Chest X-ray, AP view. Patient: 70 years old, sex M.
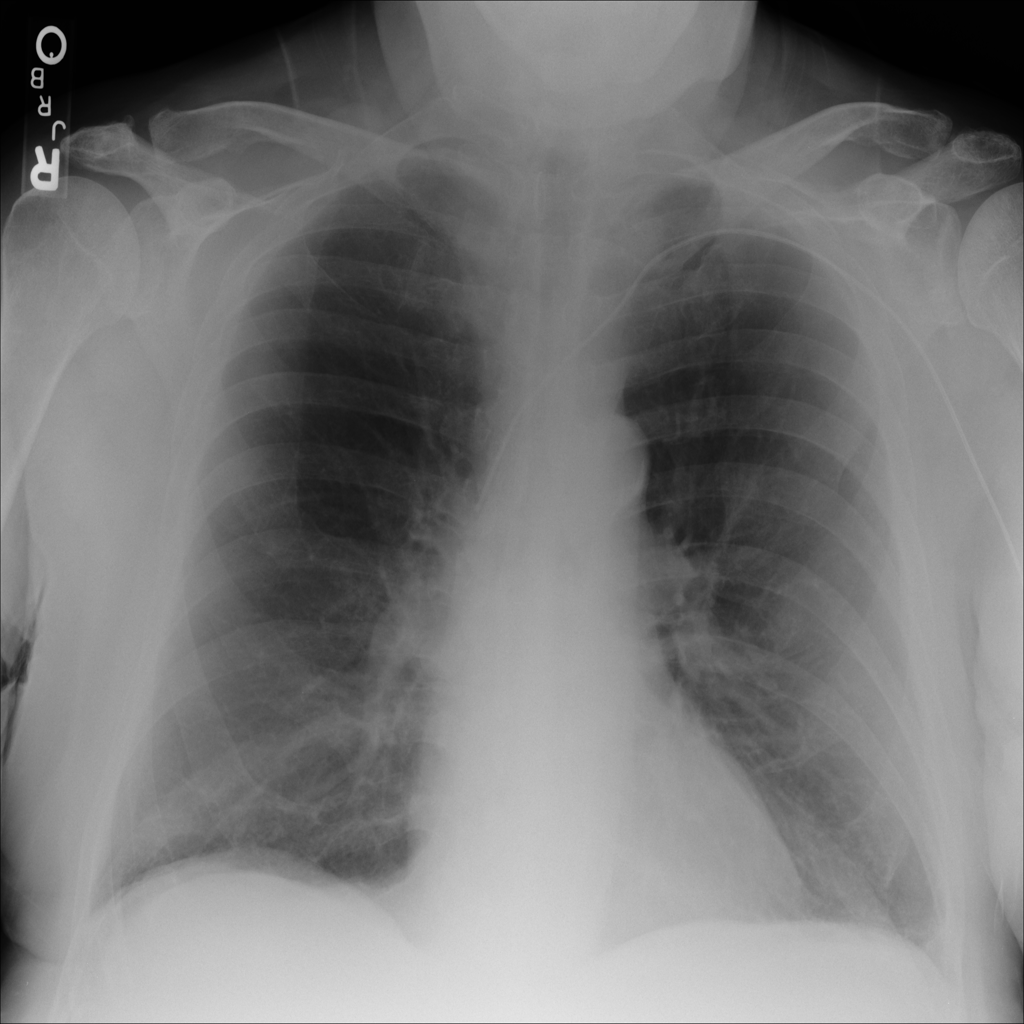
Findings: No Finding